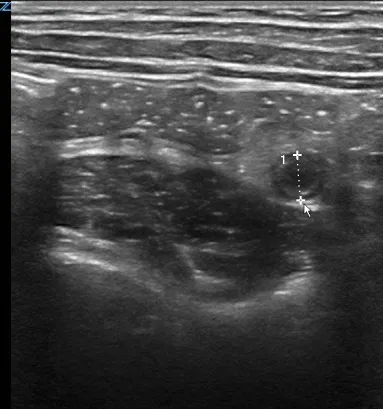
Fluid filled 6.7-millimeter appendix in short-axis, surrounding mesenteric edema/ inflammation.
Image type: radiology (ultrasound)